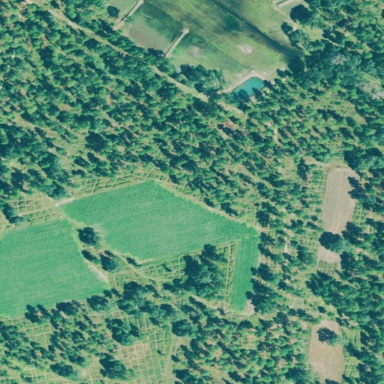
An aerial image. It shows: Farmland with forage crops.